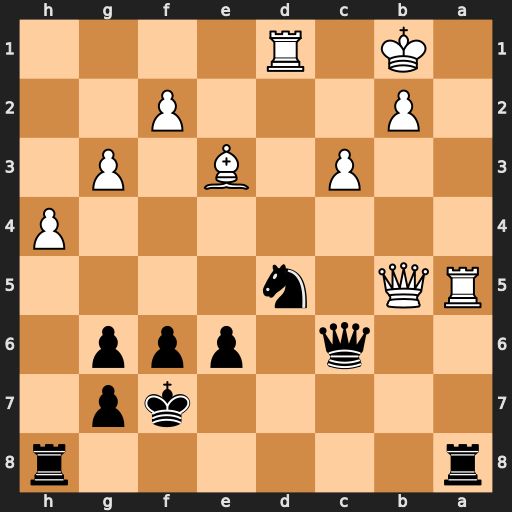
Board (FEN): r6r/5kp1/2q1ppp1/RQ1n4/7P/2P1B1P1/1P3P2/1K1R4
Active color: b
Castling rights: -
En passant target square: -
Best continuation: Nxc3+ bxc3 Rhb8